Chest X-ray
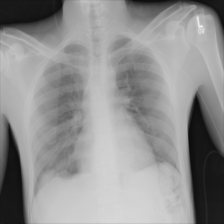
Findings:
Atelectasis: negative
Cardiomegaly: negative
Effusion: negative
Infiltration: negative
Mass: negative
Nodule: negative
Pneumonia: negative
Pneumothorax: negative
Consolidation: negative
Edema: negative
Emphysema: negative
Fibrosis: negative
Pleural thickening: negative
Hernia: negative